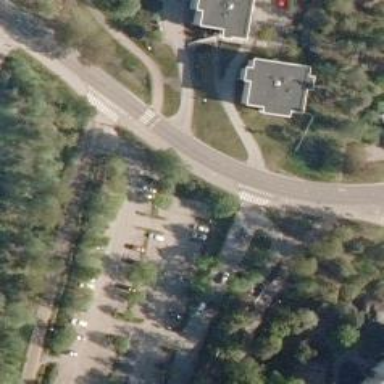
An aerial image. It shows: Residential road with asphalt surface. There is sidewalk on the left side.